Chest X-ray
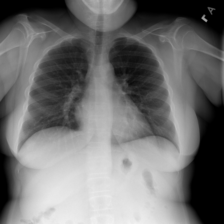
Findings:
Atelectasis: negative
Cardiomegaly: negative
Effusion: negative
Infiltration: negative
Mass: negative
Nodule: negative
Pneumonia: negative
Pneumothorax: negative
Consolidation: negative
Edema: negative
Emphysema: negative
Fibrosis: negative
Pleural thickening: negative
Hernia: negative